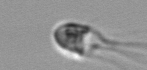
Label: Balanion